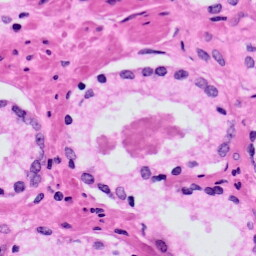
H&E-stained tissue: Prostate